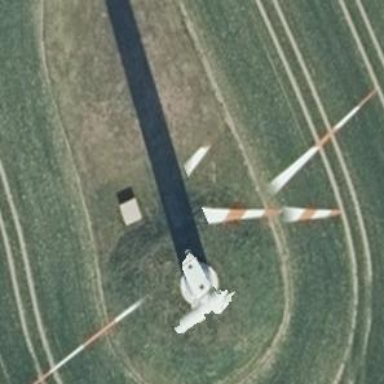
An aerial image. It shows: Wind-powered generator.